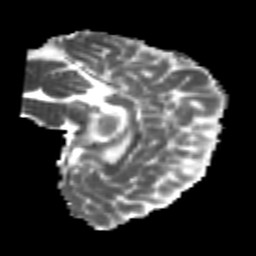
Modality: MD
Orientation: sagittal
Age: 22
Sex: female
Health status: healthy
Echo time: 0.074 s